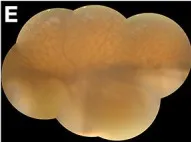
The main clinical manifestation of the patient before surgery. (D-F) show the similar clinical manifestation of the left eye.
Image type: ophthalmic_imaging (fundus_photograph)